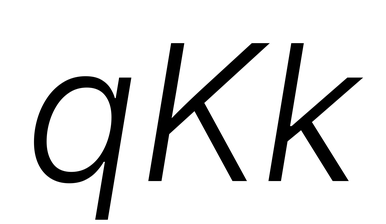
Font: Inter-Italic_Light_Italic